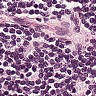
Metastatic tissue present: no